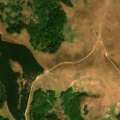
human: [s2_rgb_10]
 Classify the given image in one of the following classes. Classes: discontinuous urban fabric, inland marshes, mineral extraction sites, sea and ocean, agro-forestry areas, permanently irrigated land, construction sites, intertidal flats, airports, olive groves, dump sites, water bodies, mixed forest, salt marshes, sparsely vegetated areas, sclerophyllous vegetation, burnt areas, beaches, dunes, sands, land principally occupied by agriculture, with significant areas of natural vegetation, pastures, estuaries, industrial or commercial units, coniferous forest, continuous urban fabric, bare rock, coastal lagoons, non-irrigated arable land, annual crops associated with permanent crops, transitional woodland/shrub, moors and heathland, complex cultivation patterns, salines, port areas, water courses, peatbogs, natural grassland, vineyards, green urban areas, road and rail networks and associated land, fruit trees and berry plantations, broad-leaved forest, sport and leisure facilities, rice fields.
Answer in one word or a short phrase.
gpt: broad-leaved forest, coniferous forest, natural grassland, transitional woodland/shrub